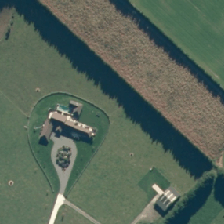
Land cover: high_producing_grassland